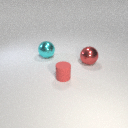
small red rubber cylinder in front of large cyan metal sphere